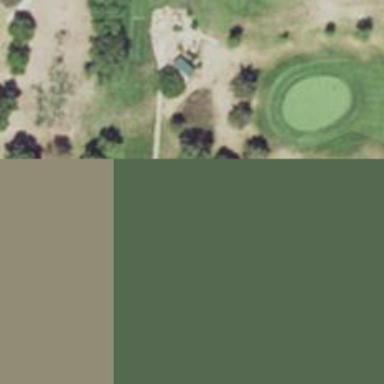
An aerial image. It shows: Golf tee.